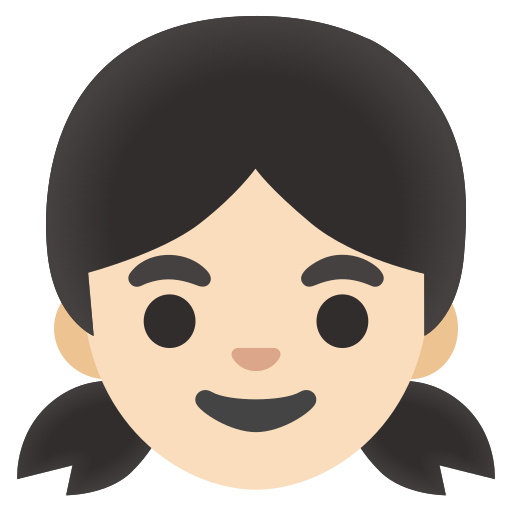
Emoji: 👧🏻